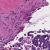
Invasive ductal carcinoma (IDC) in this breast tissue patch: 1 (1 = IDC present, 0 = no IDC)